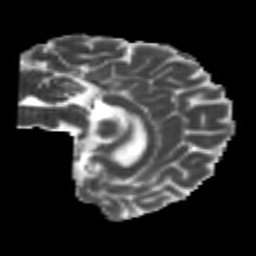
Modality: MD
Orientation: sagittal
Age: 23
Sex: male
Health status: healthy
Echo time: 0.074 s